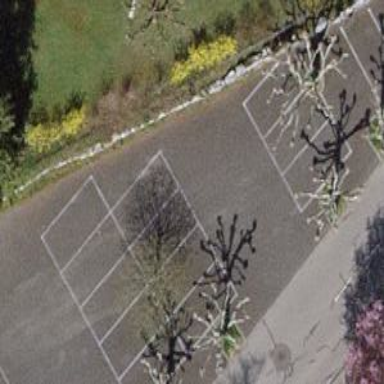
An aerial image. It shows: Parking aisle designated as service road.